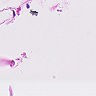
Metastatic tissue present: no